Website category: sports
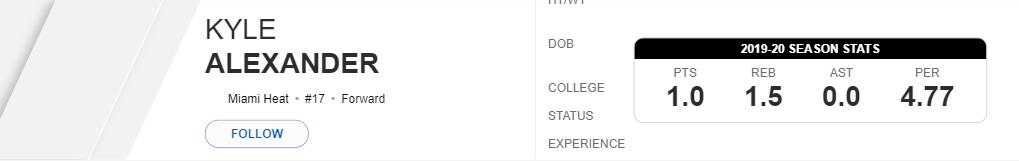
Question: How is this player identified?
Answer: Kyle Alexander

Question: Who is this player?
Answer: Kyle Alexander

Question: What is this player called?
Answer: Kyle Alexander

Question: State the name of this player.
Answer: Kyle Alexander

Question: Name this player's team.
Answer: Heat

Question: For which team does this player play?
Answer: Heat

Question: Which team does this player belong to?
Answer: Heat

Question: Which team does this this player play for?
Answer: Heat

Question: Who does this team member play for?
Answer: Heat

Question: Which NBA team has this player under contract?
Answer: Heat

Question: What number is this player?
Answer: #17

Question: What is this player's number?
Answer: #17

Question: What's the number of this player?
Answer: #17

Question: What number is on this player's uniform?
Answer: #17

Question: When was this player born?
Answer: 10/21/1996

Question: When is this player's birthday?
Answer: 10/21/1996

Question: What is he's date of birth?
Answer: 10/21/1996

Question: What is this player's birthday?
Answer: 10/21/1996

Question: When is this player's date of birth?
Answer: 10/21/1996

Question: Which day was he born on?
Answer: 10/21/1996

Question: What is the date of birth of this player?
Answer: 10/21/1996

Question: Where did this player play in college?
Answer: Tennessee

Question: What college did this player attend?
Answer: Tennessee

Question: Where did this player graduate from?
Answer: Tennessee

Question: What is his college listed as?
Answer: Tennessee

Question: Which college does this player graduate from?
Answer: Tennessee

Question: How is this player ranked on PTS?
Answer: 1.0

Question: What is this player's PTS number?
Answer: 1.0

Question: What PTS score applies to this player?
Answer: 1.0

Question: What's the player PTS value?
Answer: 1.0

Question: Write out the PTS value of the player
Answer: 1.0

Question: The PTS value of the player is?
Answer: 1.0

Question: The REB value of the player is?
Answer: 1.5

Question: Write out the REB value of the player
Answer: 1.5

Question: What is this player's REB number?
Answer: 1.5

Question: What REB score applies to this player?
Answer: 1.5

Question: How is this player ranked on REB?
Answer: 1.5

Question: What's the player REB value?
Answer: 1.5

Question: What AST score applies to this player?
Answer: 0.0

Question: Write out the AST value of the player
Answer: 0.0

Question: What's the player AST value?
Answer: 0.0

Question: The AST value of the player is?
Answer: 0.0

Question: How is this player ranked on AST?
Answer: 0.0

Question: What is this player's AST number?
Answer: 0.0

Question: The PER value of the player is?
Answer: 4.77

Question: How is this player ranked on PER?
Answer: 4.77

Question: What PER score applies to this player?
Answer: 4.77

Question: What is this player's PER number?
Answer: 4.77

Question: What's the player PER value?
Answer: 4.77

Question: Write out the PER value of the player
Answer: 4.77

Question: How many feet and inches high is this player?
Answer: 6' 11"

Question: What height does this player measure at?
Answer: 6' 11"

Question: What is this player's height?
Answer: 6' 11"

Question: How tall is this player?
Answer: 6' 11"

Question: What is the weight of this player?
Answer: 220 lbs

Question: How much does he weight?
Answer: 220 lbs

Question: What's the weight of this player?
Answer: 220 lbs

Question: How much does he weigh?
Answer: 220 lbs

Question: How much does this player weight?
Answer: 220 lbs